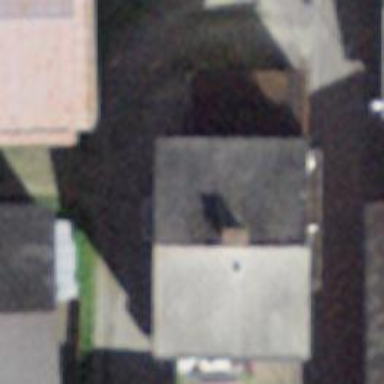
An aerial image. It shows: Simple house.